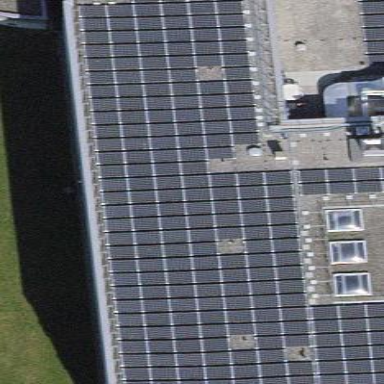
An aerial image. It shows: Solar power generator.